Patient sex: F
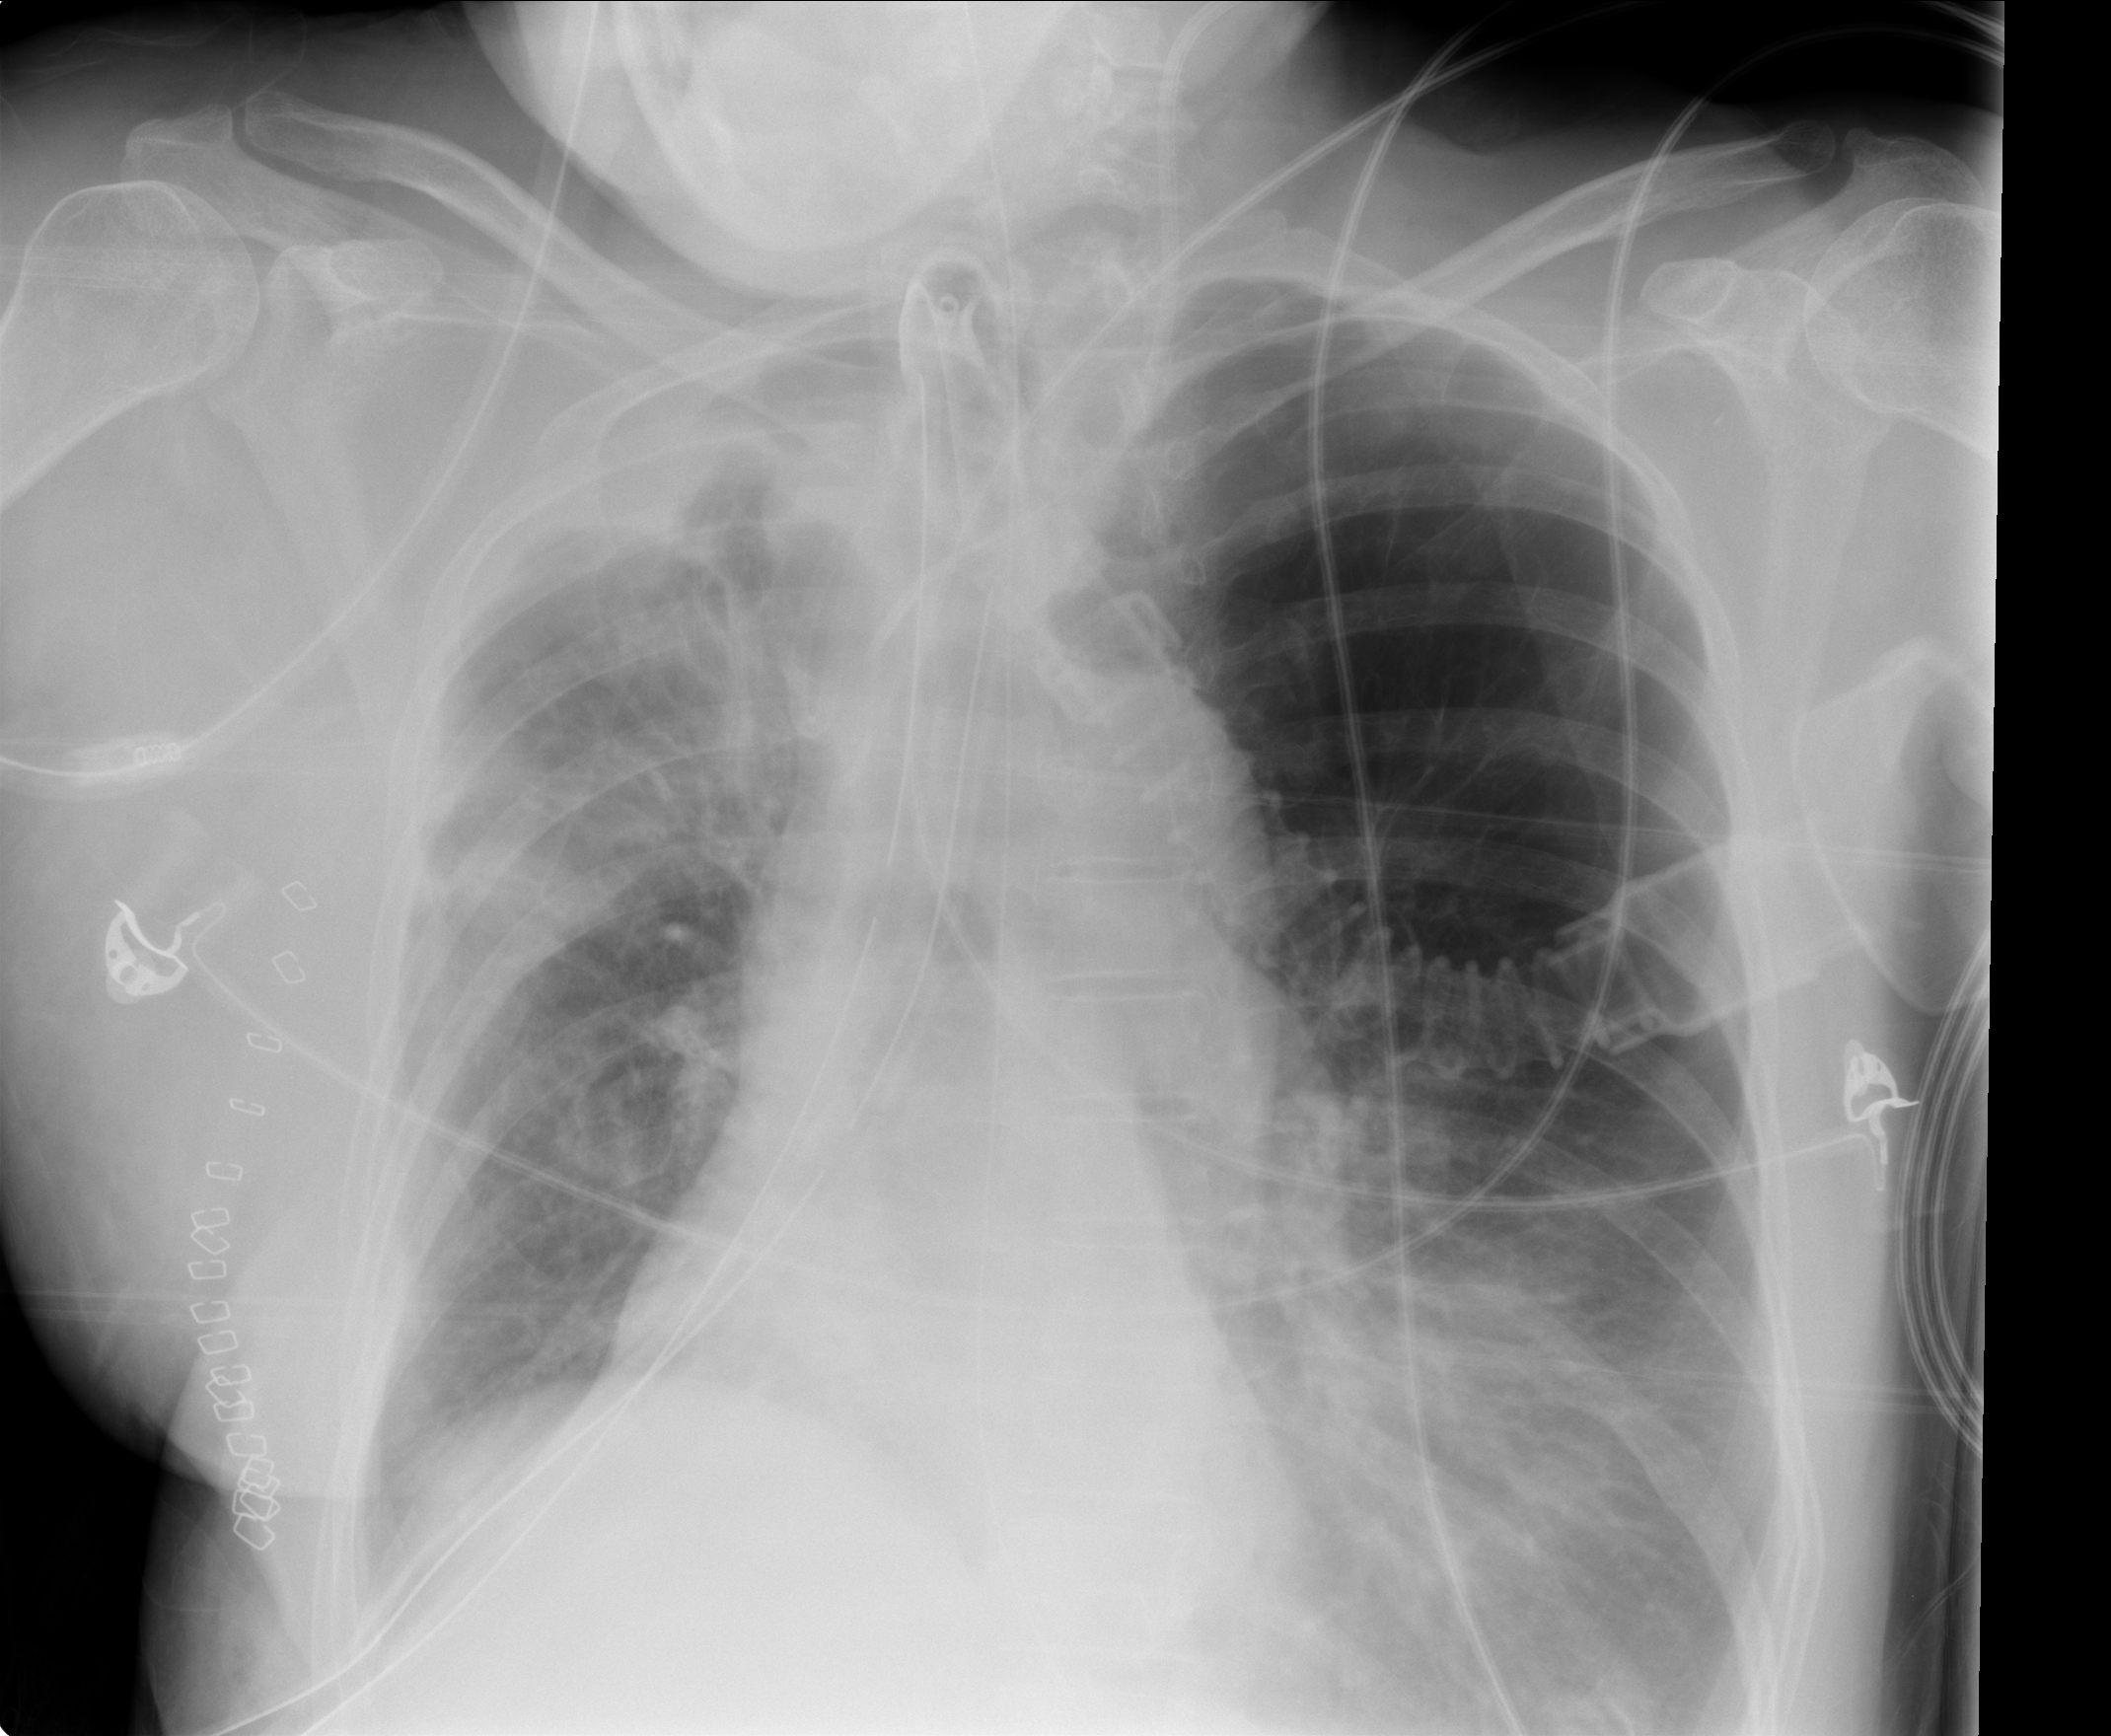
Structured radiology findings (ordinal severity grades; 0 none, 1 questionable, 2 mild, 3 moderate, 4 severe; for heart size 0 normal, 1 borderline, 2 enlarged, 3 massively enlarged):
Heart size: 0
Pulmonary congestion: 0
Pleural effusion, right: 2
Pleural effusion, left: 2
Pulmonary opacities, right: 2
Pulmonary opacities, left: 0
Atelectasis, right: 3
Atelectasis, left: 0